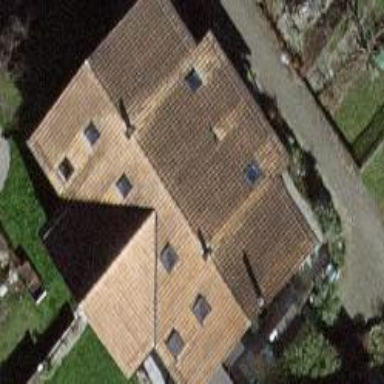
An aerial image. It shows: Building with gabled roof made of brown roof tiles. The roof is oriented along the structure.